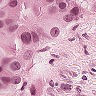
Metastatic tissue present: yes